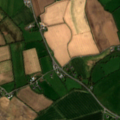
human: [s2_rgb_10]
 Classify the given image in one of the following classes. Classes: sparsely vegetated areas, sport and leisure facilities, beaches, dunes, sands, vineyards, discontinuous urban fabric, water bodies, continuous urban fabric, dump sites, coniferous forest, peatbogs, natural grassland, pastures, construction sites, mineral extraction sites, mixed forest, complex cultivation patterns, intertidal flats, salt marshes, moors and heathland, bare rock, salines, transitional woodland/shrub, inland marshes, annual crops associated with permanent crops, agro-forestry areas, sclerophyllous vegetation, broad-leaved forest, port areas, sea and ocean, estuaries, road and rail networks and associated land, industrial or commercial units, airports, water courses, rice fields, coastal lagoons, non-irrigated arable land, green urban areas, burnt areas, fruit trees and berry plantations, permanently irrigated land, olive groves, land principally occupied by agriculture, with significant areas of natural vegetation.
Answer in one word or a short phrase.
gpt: non-irrigated arable land, pastures